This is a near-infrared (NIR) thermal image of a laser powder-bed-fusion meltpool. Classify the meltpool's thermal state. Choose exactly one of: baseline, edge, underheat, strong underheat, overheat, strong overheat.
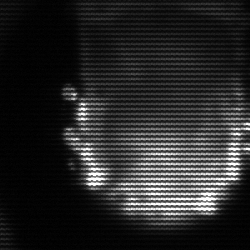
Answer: baseline